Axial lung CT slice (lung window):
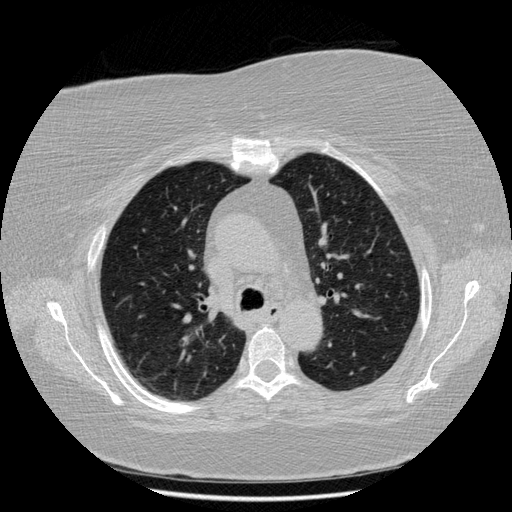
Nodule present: no